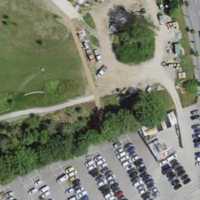
EUNIS habitat code: 53
Species observed at this site:
Melampyrum arvense